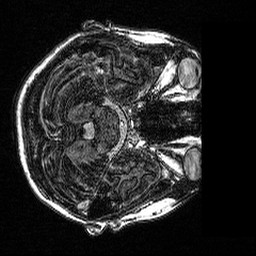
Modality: MP2RAGE
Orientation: axial
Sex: female
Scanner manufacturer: siemens
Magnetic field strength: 3 T
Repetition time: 5 s
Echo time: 0.00292 s